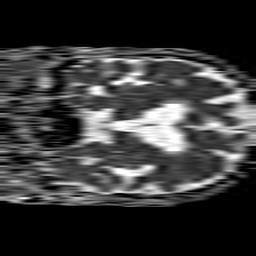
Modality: ADC
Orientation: coronal
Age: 75
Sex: male
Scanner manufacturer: philips
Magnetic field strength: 1.5 T
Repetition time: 4.6 s
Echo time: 0.08631 s